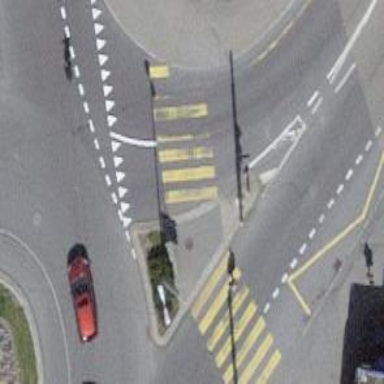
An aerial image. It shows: Footway located on traffic island.